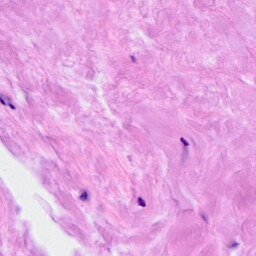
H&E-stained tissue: Breast